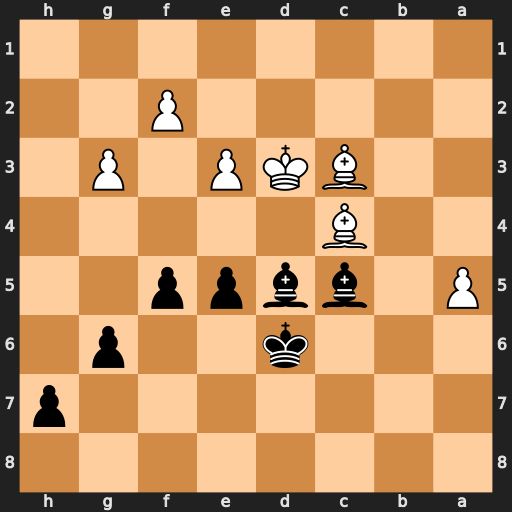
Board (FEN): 8/7p/3k2p1/P1bbpp2/2B5/2BKP1P1/5P2/8
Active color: b
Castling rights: -
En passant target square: -
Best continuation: e4+ Kd2 Bxc4